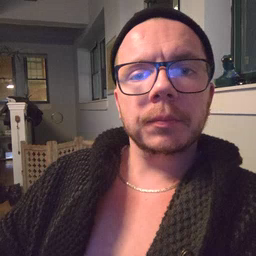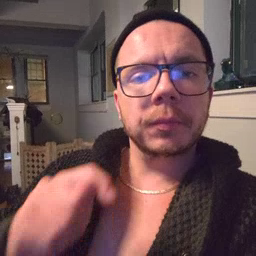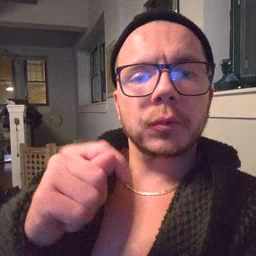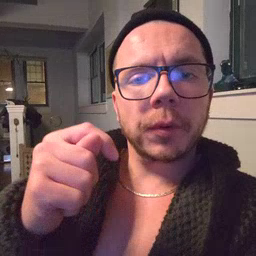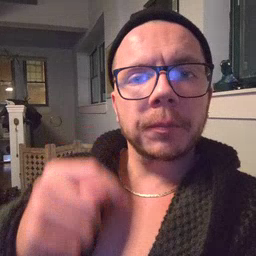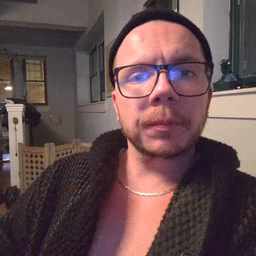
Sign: toy